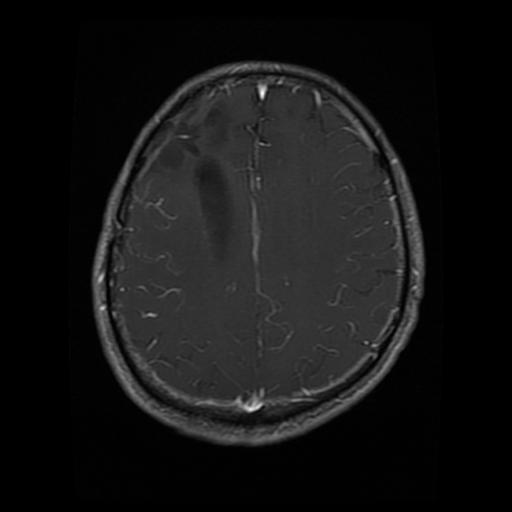
Label: glioma